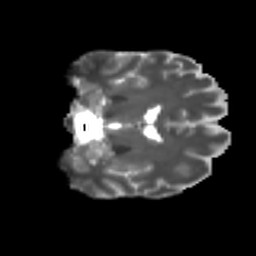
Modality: T2w
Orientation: coronal
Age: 34
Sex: female
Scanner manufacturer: ge
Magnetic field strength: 3 T
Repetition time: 7.8 s
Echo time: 0.0606 s